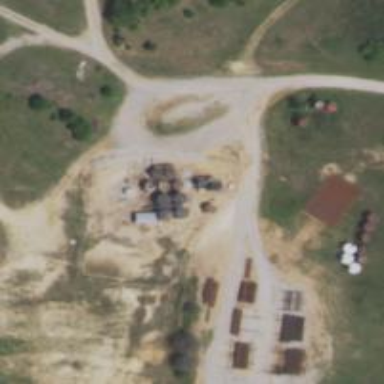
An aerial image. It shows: Storage tank that is man-made.